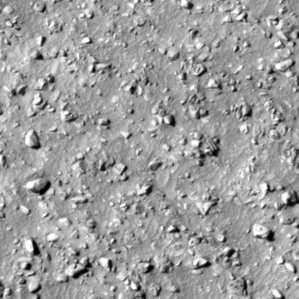
Label: non_frost